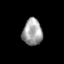
Tissue: skin
Cell type: Fibroblasts
Senescence score: 0.6876
Nuclear area (px): 512
Mean DAPI intensity: 159.295